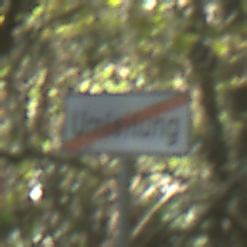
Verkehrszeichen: EndeDerUmleitungsankuendigung
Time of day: Midday
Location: Outdoor (Nature)
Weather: Clear
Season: NotSpecified
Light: Natural